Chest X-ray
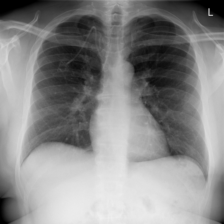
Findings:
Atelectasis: negative
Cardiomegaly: negative
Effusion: negative
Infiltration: positive
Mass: negative
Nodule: negative
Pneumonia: negative
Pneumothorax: negative
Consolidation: negative
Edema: negative
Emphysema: negative
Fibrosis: negative
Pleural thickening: negative
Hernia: negative